Question: to get the scenario, I've uploaded a picture
.
The red textbox is an item of the 'dockpanel' (Code below). Furthermore, is the dockpanel part of another dockpanel.
'''
<DockPanel
Height="100">
<TextBox
DockPanel.Dock="Top"
HorizontalAlignment="Stretch"
Background="Red"
Margin="5"/>
</DockPanel>
'''
My aim is to align the textbox to the top. Have someone an idea? As you can see, I already set the DockPanel.Dock to the "Top".
Thanks in advance!
Best regards
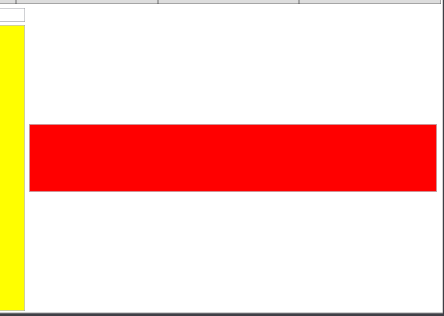
Answer: Add VerticalAlignment to the TextBox as well, like that:
'''
<DockPanel Height="200">
<TextBox
Height="50"
DockPanel.Dock="Top"
HorizontalAlignment="Stretch"
VerticalAlignment="Top"
Background="Red"
Margin="5"/>
</DockPanel>
'''
Worked for me.